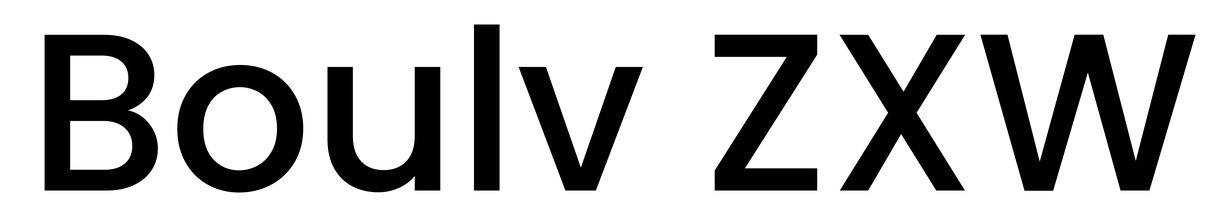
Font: Poppins-Medium